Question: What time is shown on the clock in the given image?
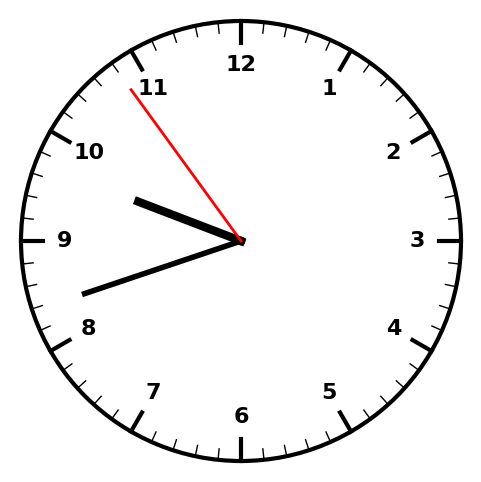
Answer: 09:41:54